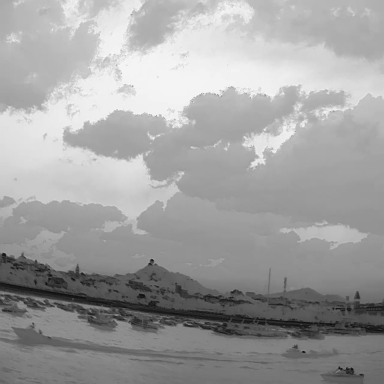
There are three canoes in the infrared image.